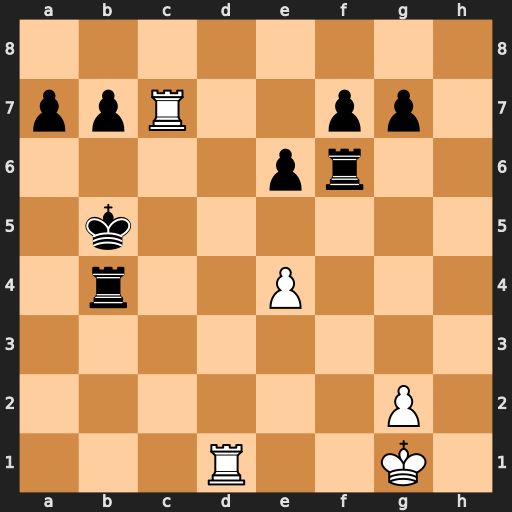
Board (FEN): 8/ppR2pp1/4pr2/1k6/1r2P3/8/6P1/3R2K1
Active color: w
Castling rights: -
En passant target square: -
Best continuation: Rxb7+ Kc5 Rc1+ Rc4 Rc7+